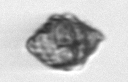
Label: Kryptoperidinium_triquetrum